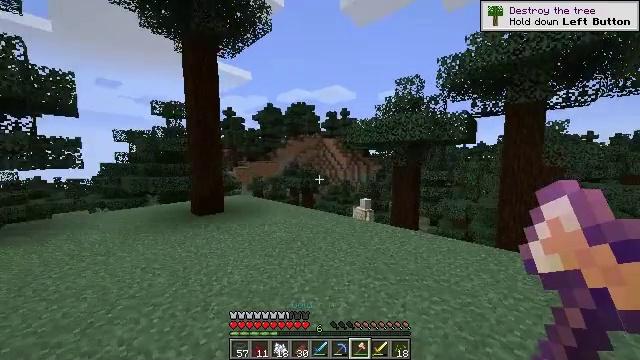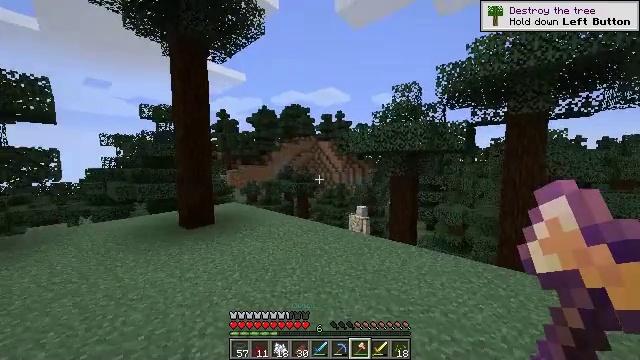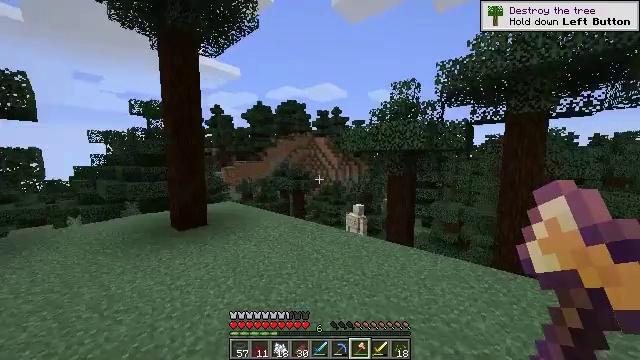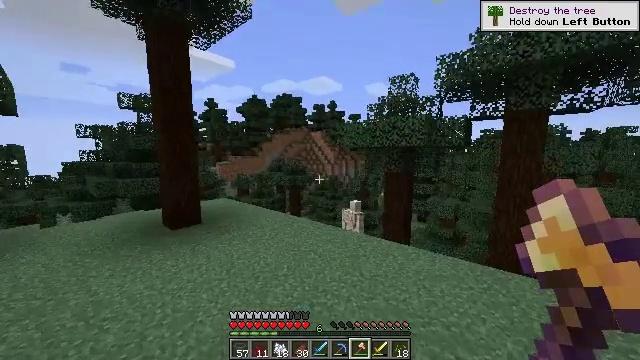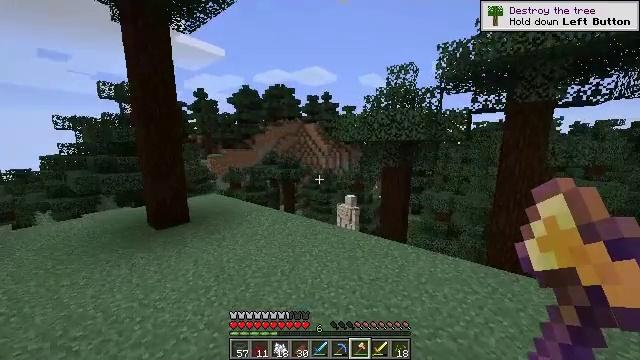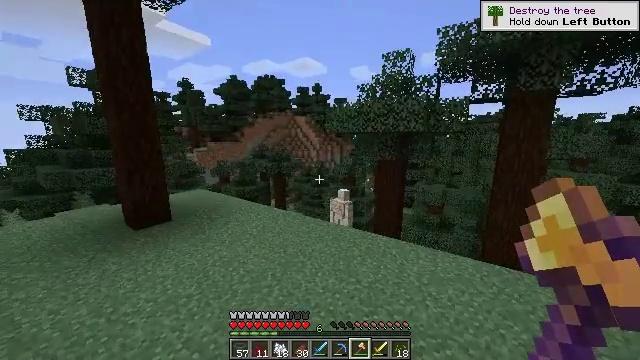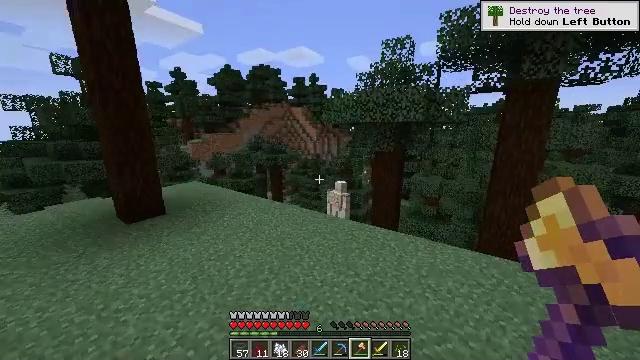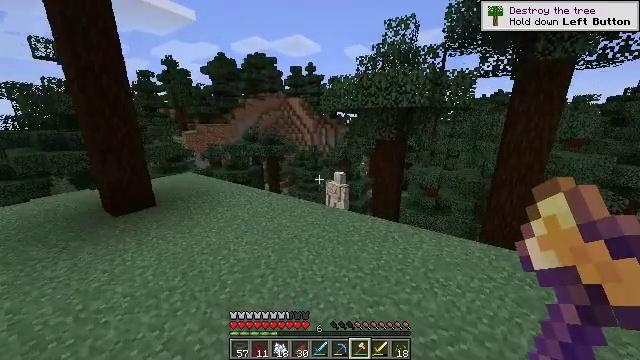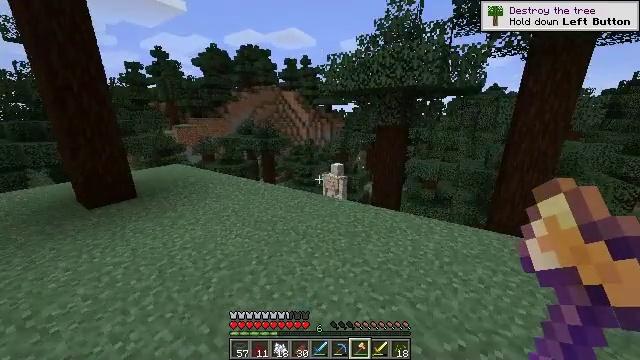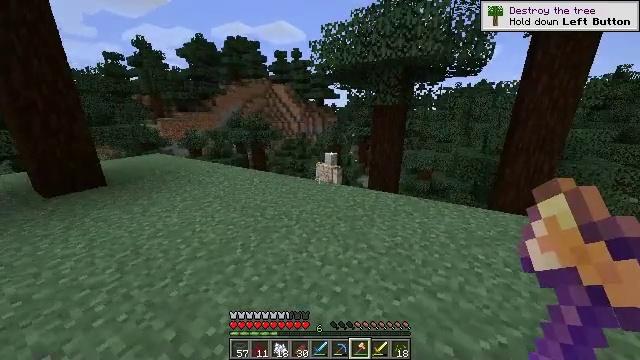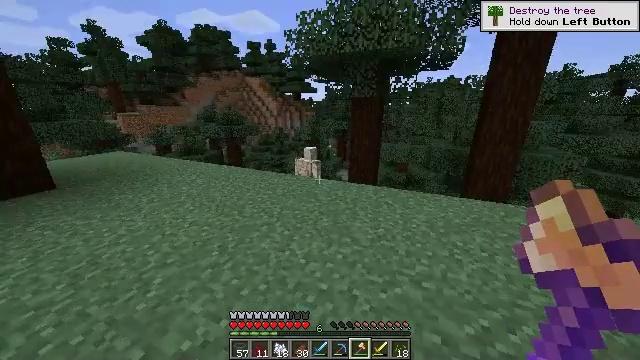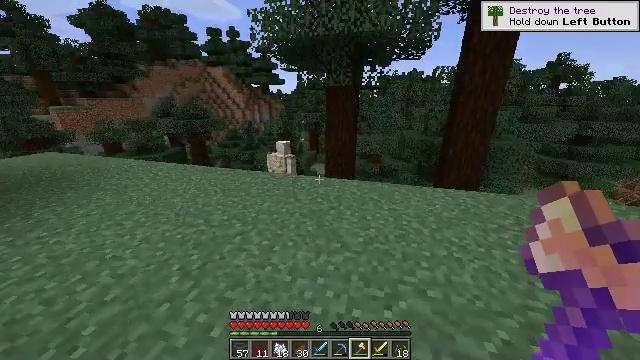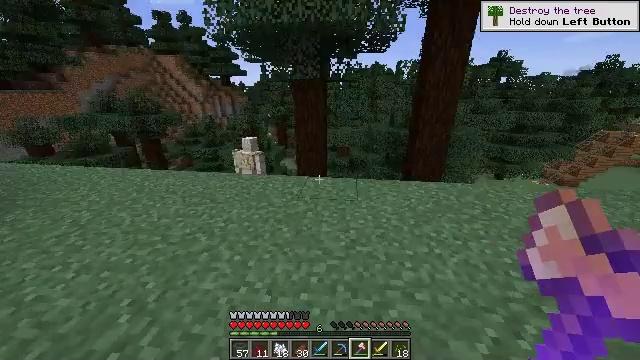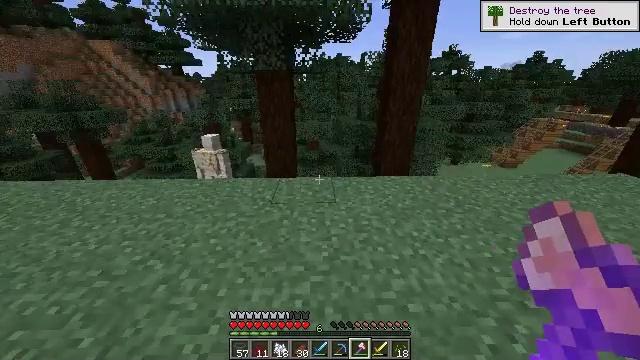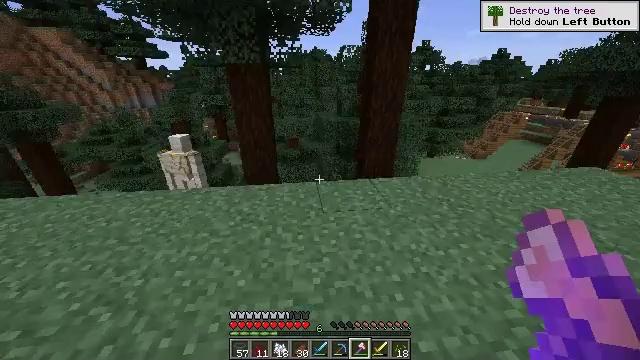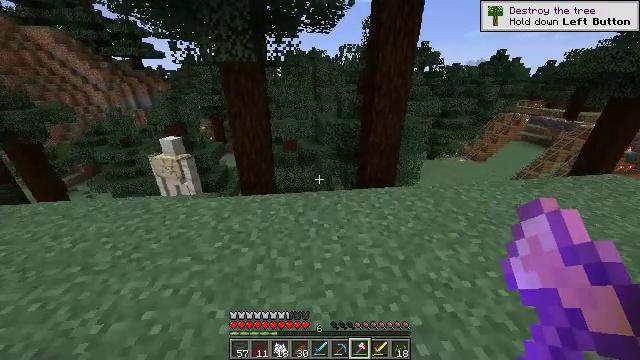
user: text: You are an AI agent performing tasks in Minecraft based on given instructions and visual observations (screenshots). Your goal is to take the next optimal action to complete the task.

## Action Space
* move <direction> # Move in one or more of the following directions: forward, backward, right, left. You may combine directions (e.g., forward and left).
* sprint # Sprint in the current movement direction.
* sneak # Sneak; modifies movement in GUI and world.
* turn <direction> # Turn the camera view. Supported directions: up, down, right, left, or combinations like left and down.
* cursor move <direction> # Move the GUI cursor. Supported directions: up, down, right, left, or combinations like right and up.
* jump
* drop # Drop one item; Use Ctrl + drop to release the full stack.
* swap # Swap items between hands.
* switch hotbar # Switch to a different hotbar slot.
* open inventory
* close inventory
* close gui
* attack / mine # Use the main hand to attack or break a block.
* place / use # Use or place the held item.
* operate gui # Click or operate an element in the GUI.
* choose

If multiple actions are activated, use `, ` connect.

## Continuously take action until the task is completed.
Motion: motion action
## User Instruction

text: Destroy the spruce leaves to get sticks and saplings.
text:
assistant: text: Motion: move forward, turn right, jump
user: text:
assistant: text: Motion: move forward, sprint, turn right and down, jump
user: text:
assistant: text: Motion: move forward, sprint, turn right and down, jump
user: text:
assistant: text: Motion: move forward, sprint, turn right and down, jump
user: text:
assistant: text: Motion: move forward, sprint, turn right and down, jump
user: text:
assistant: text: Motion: move forward, turn down, jump
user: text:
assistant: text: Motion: move forward, turn down, jump
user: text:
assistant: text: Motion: move forward, turn right and down, jump
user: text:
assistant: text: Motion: move forward, turn right, jump
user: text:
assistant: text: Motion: move forward, turn right and down, jump
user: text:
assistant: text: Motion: move forward, turn right and down
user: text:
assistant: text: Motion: move forward, turn right and down
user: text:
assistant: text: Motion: move forward, turn right and down
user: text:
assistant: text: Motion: move forward, turn right and down
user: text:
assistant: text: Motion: move forward
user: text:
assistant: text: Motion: move forward
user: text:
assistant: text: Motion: move forward
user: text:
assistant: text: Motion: move forward, turn right
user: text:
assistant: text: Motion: move forward
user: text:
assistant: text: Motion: move forward
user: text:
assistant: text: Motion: move forward
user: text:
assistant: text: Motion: move forward
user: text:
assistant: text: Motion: move forward
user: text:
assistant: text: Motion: move forward
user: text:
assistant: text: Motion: move forward
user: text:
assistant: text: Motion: move forward
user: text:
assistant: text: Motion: no_op
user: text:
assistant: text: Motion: no_op
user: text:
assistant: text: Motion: no_op
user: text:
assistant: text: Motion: no_op